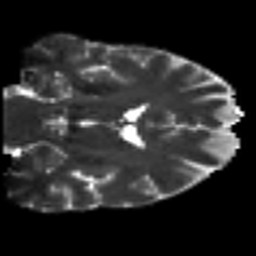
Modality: T2w
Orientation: coronal
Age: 43
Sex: male
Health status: ill
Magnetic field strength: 3 T
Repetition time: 9 s
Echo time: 0.093 s